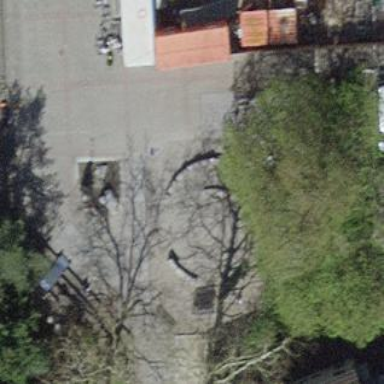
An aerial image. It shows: Playground with various play structures.